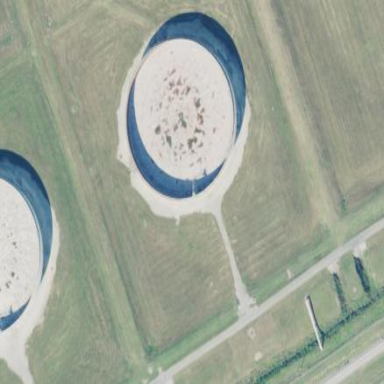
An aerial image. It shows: Storage tank which is man-made.